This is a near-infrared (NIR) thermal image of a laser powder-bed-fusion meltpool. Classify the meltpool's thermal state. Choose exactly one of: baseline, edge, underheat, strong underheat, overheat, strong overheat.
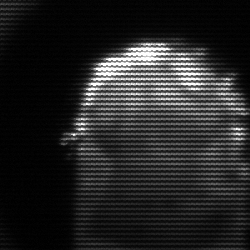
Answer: baseline